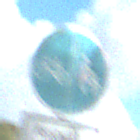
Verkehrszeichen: GetrennterRadUndGehwegRadwegLinks
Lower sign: BesondereFahrzeugeUndTransportgueter7
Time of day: Midday
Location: Outdoor (Nature)
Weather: PartlyCloudy
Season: NotSpecified
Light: Natural